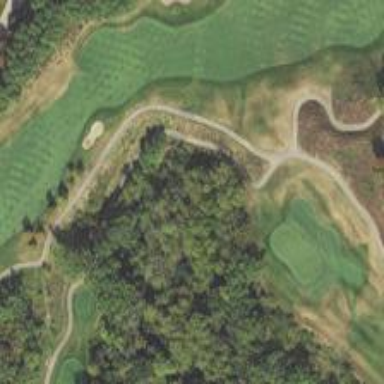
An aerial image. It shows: Golf fairway surrounded by grass.